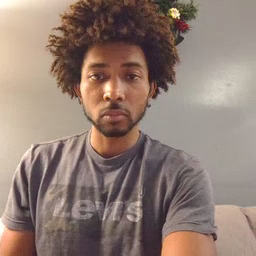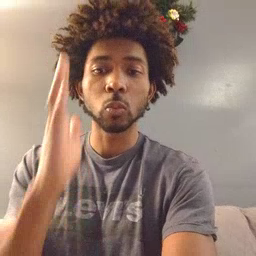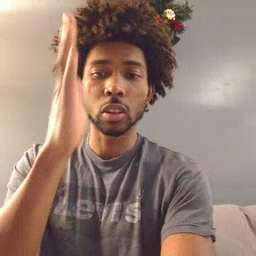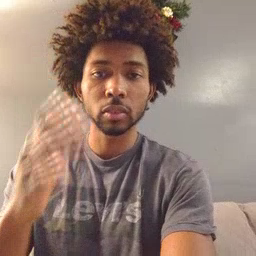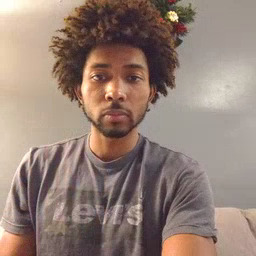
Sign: will